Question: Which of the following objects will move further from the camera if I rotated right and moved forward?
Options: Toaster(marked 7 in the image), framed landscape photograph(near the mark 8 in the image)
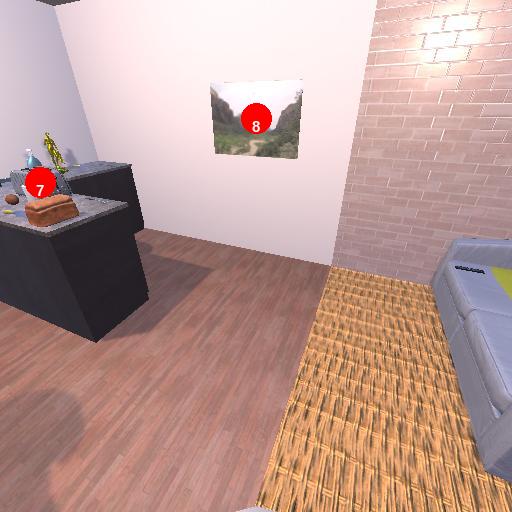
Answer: Toaster(marked 7 in the image)